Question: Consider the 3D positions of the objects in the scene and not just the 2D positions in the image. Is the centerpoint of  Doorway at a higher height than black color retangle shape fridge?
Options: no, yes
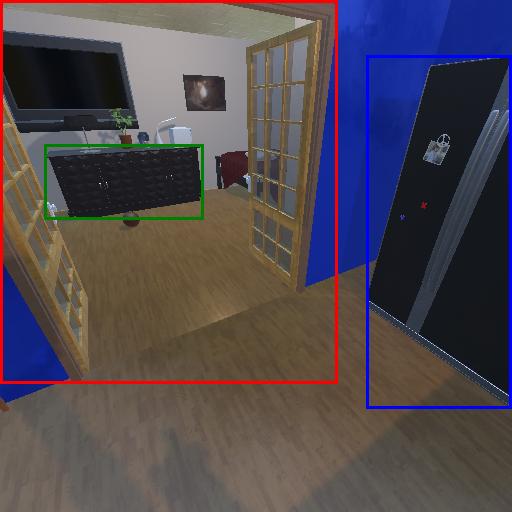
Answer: no